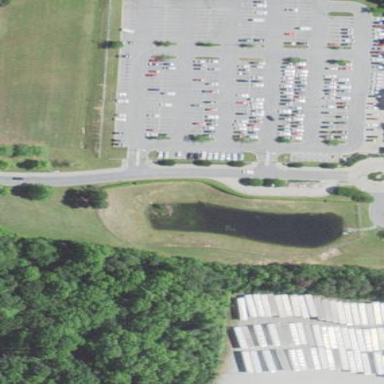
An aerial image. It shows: Parking area.